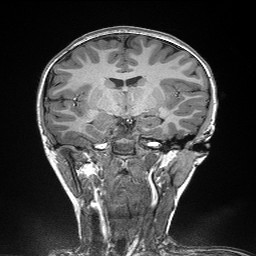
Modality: T1w
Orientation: sagittal
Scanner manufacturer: siemens
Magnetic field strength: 3 T
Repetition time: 2.3 s
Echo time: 0.00298 s